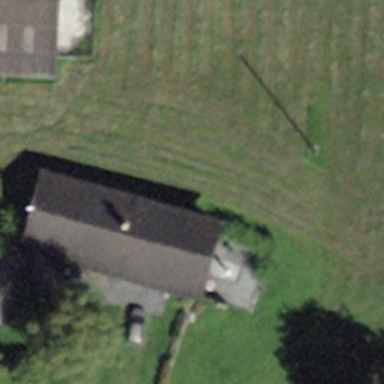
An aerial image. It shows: Cabin.